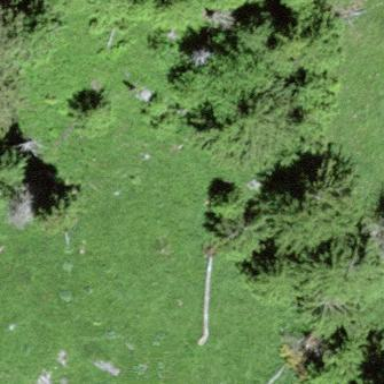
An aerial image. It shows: Forest area.